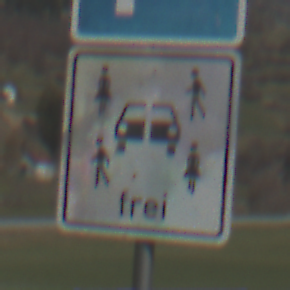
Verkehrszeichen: CarsharingfahrzeugeFrei
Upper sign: Parken
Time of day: MorningAfternoon
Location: Outdoor (Nature)
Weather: PartlyCloudy
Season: NotSpecified
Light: Natural